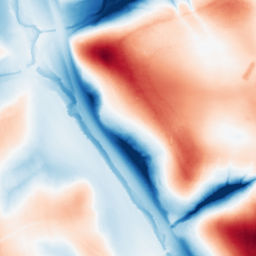
Category: trend_removal
Decomposition family: local_polynomial
Decomposition parameters: window_size: 101
degree: 1
Upsampling method: sinc_hamming
Upsampling parameters: scale: 2
kernel_size: 8
Upsampling scale: 2